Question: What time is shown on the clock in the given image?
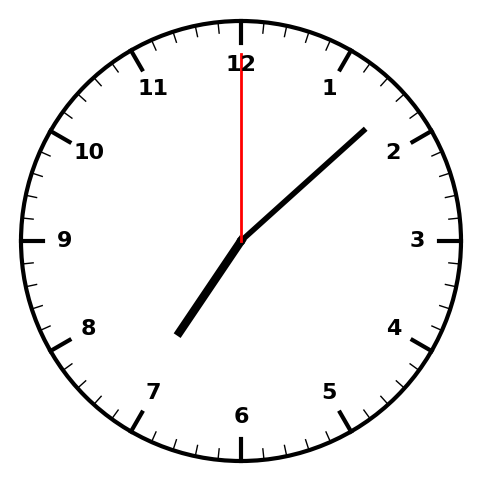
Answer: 07:08:00